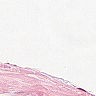
Metastatic tissue present: no